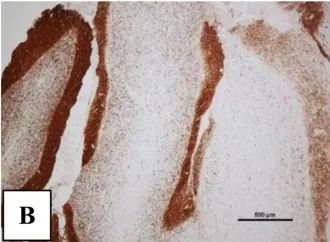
(B) Immunohistochemistry to synaptophysin highlights the respective preservation, partial loss and effacement of cerebellar structure seen in A. The preserved folium on the left shows a normal pattern with synaptophysin labelling synaptic structures in the molecular (outer) layer and granule cell layer.
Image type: pathology (immunostaining)